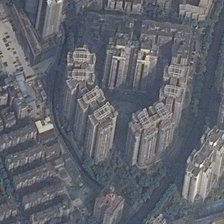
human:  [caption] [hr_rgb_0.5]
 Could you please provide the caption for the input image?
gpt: a well arranged residential area is built alongside two rivers .

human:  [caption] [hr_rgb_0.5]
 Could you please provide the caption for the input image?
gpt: in a block of this commercial area sit lots of skyscrapers .

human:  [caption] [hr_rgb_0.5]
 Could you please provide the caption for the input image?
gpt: the triangle commercial is at the corner of two roads beside a housing estate .

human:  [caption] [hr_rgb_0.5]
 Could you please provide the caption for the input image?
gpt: the triangle commercial is at the corner of two roads beside a housing estate .

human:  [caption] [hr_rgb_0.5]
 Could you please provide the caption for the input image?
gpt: many commercial tall buildings are in a commercial area .